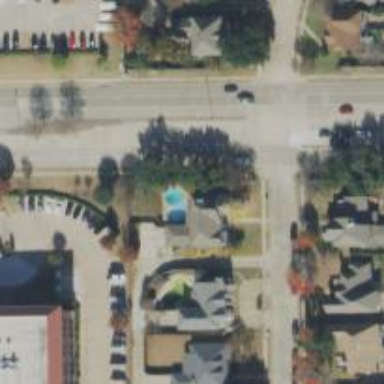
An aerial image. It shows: Secondary road with separate sidewalk.